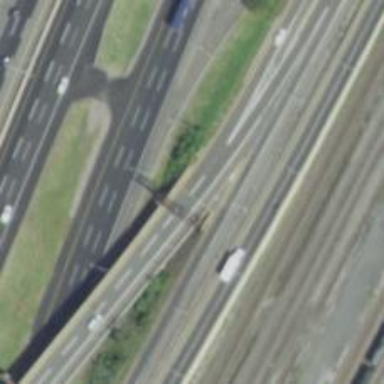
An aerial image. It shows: Motorway junction.